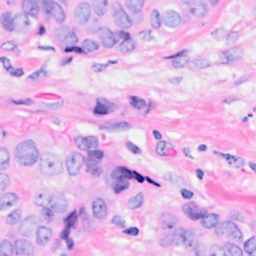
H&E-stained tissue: Breast